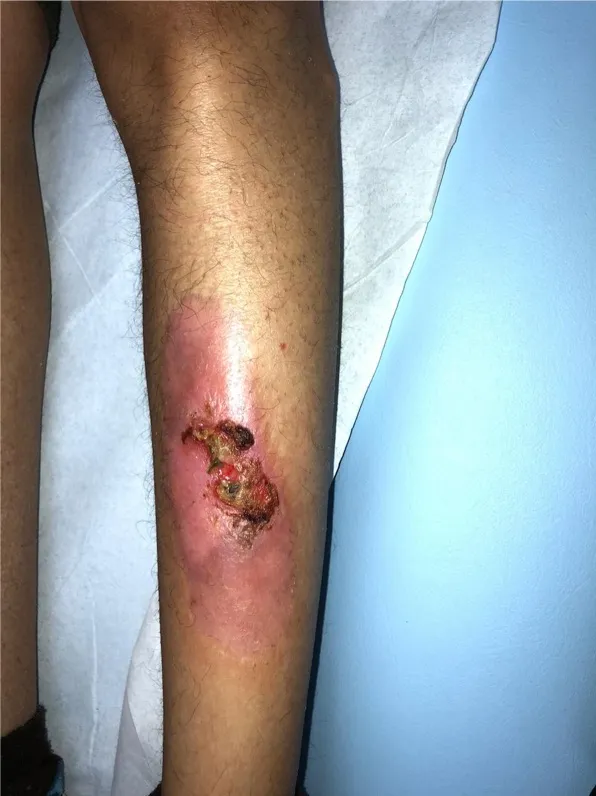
Right pretibial erythematous atrophic patch with intact blister in 13-year-old boy.
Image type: medical_photograph (skin_photograph)